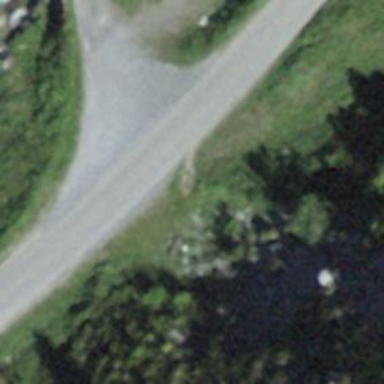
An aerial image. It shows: Paved track road with grade1 track type.